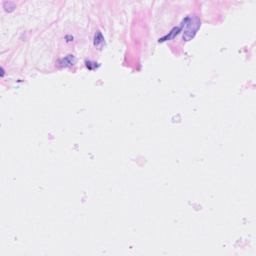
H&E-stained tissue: Breast